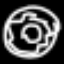
Label: donut